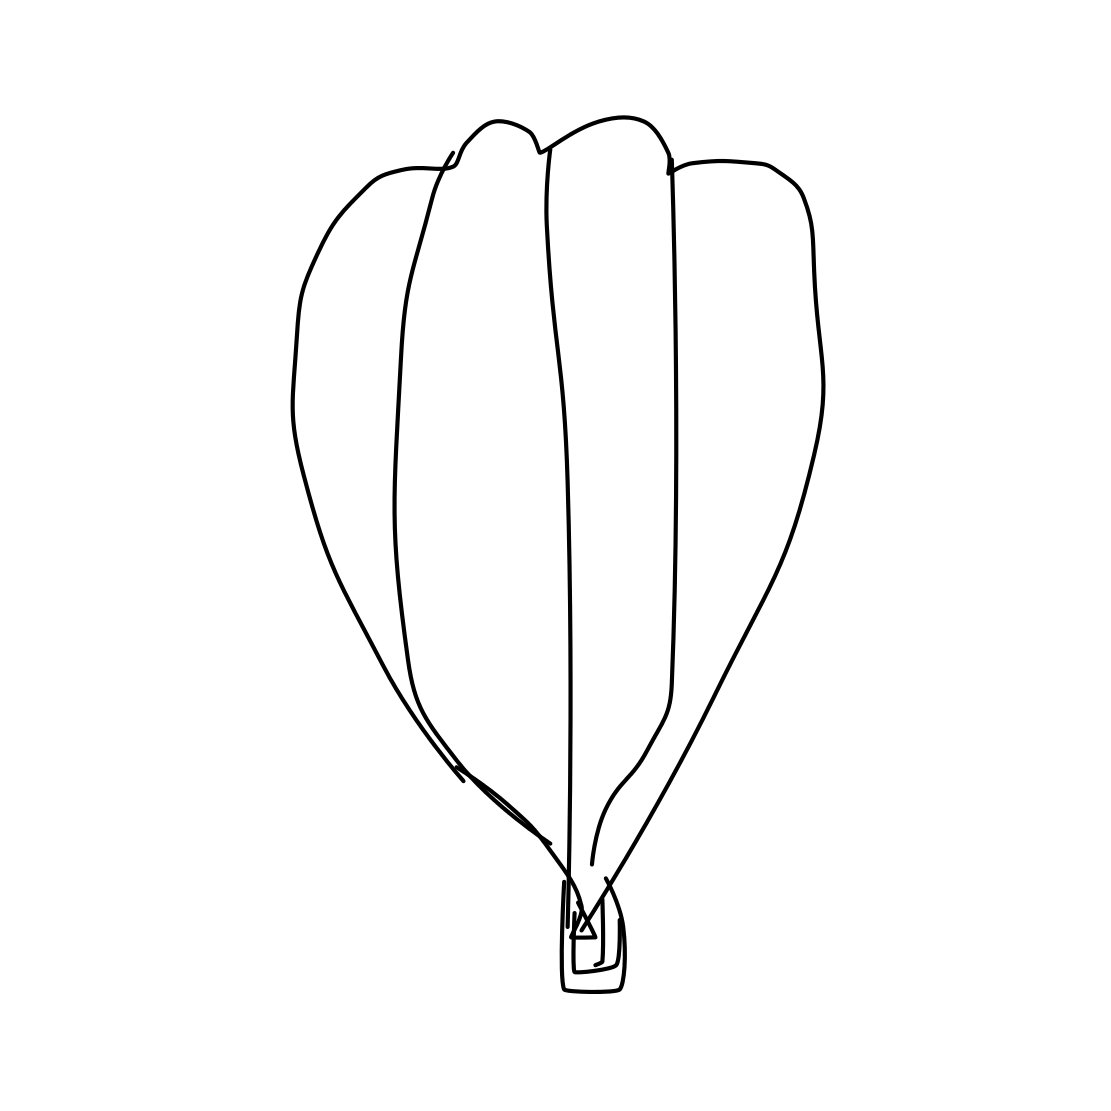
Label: hot air balloon